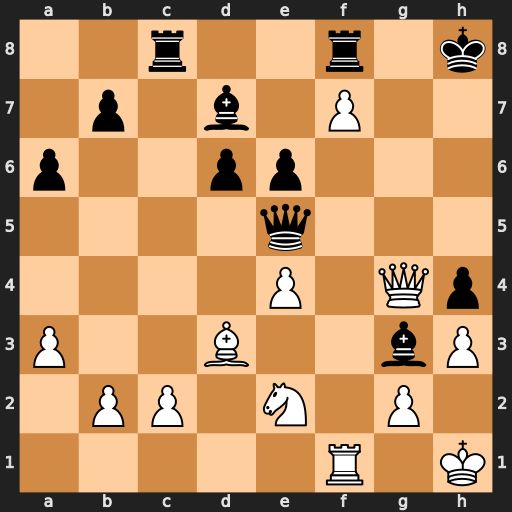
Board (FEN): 2r2r1k/1p1b1P2/p2pp3/4q3/4P1Qp/P2B2bP/1PP1N1P1/5R1K
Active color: w
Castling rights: -
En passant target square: -
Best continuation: Nf4 Bxf4 Rxf4